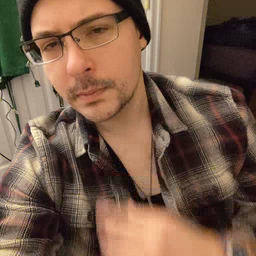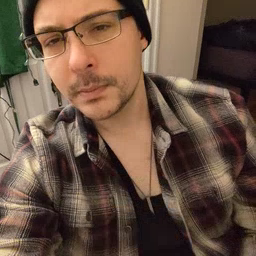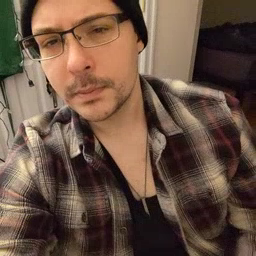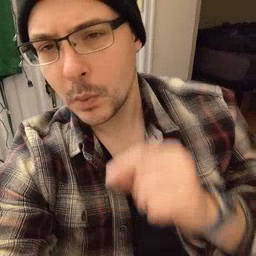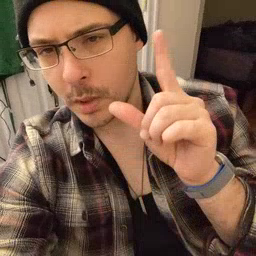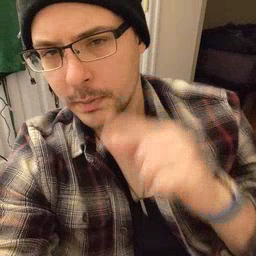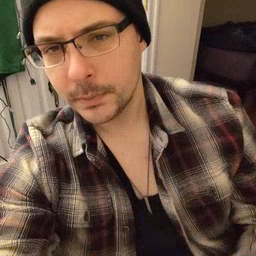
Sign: wake